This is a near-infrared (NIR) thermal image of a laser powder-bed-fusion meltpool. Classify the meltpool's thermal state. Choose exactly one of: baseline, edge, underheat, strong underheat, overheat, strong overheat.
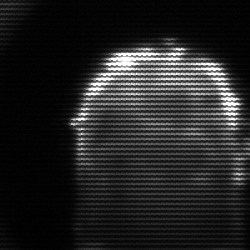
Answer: baseline